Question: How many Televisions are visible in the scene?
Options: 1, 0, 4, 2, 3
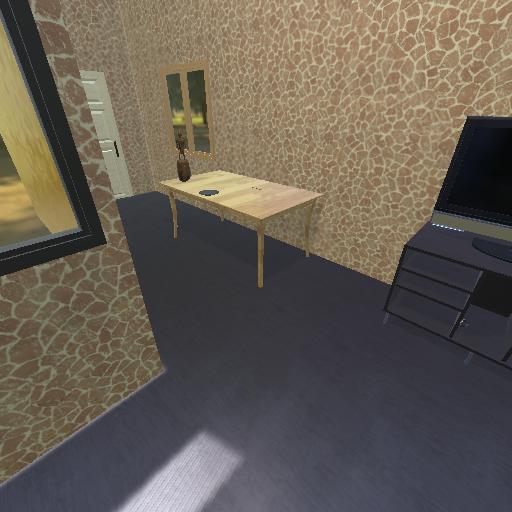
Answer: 1